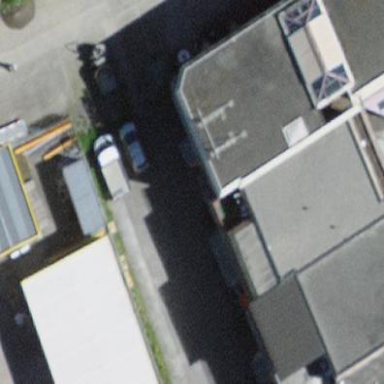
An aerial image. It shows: Commercial building.